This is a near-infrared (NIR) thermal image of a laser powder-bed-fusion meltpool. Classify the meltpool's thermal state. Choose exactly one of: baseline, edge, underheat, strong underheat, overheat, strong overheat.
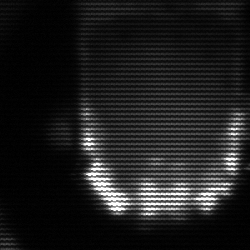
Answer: baseline